Question: I want to show a pop-up kind of webpage on another webpage by darkening it as a background as shown in below images. Can you please help me understanding how this can be achieved? Thanks!
Example 1:

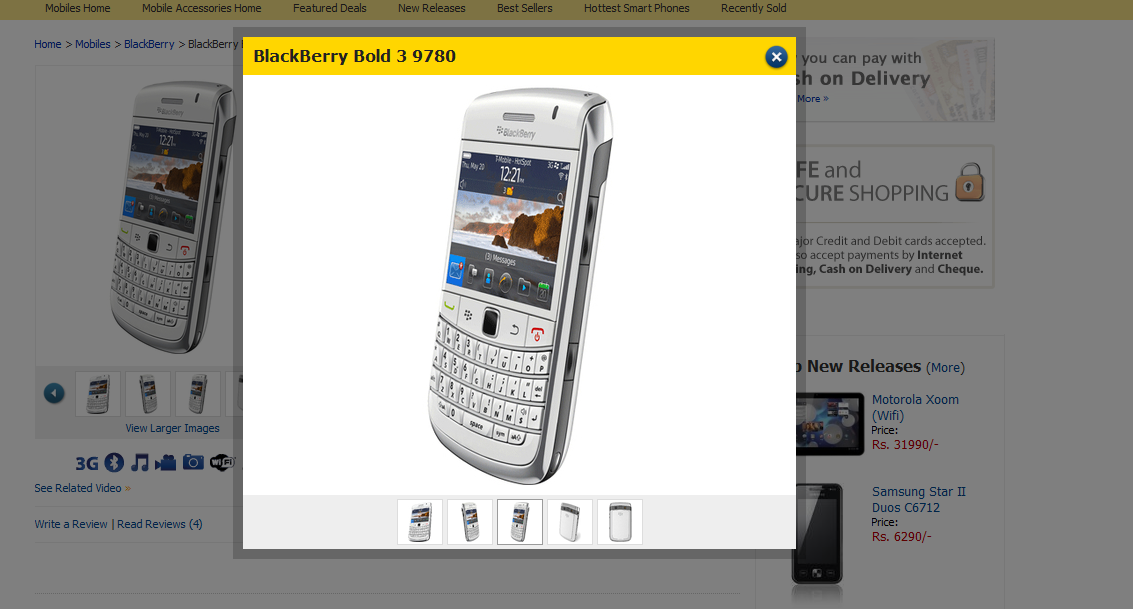
Answer: There are a lot of plugins that help you add this behavior (called light window). If you are using jquery, I can recommend colorbox <URL> as I've used it, but there are a bunch of other great plugins. Google 'javascript light window'.